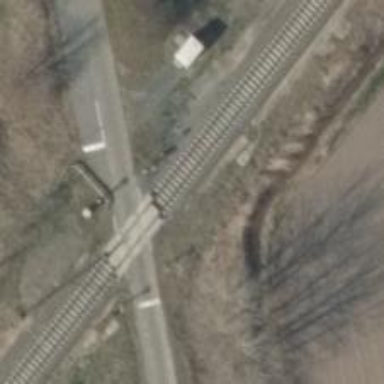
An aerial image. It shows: Railway level crossing.